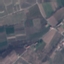
Label: PermanentCrop